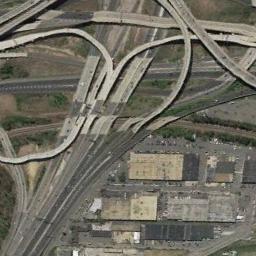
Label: overpass